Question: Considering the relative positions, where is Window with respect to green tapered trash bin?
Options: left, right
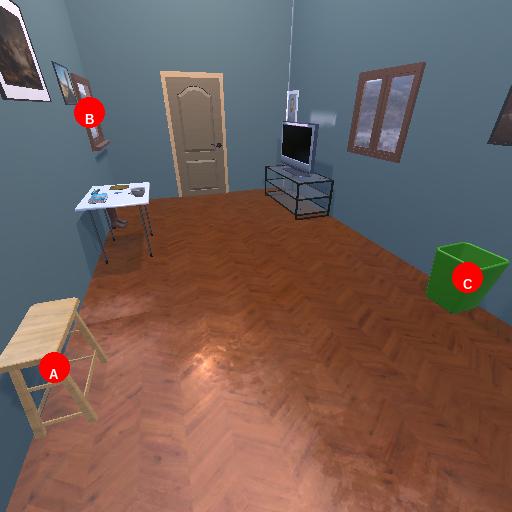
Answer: left